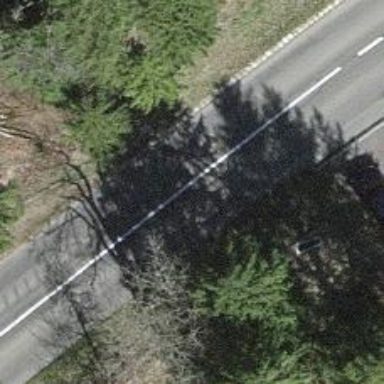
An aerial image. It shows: Secondary road with asphalt surface.